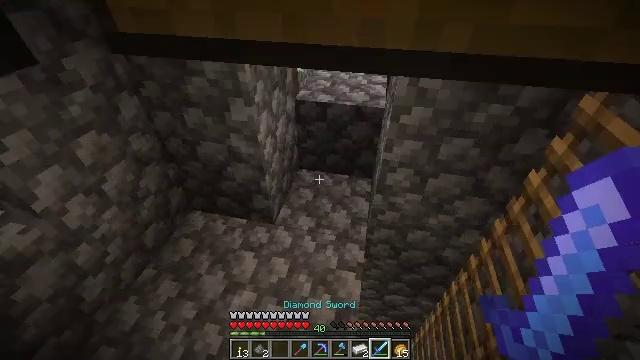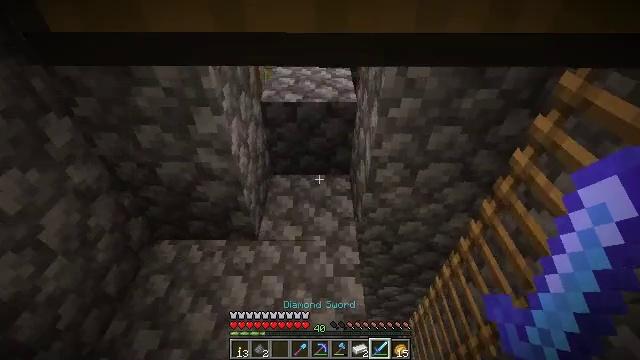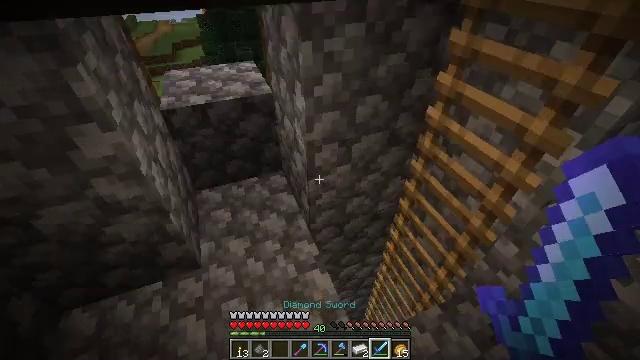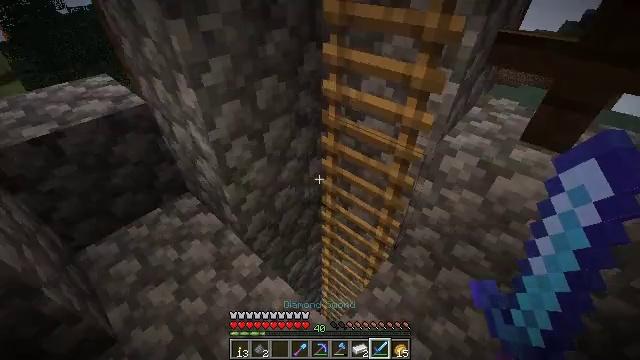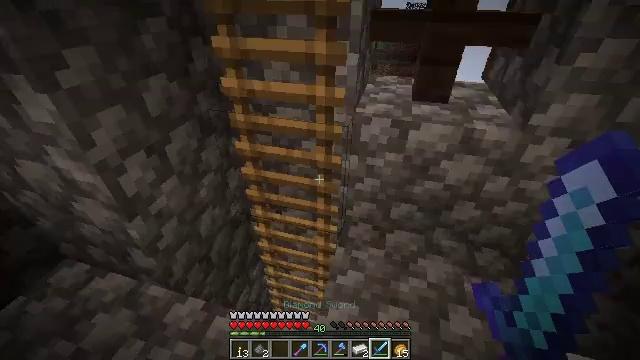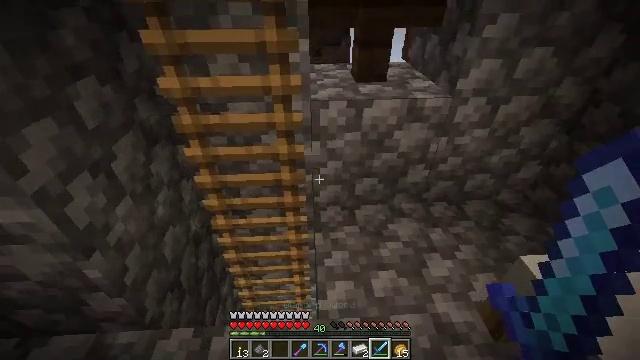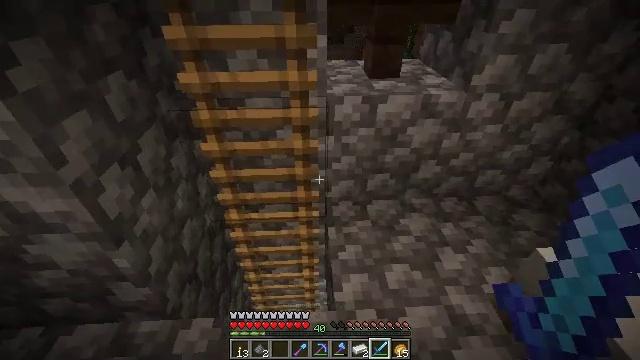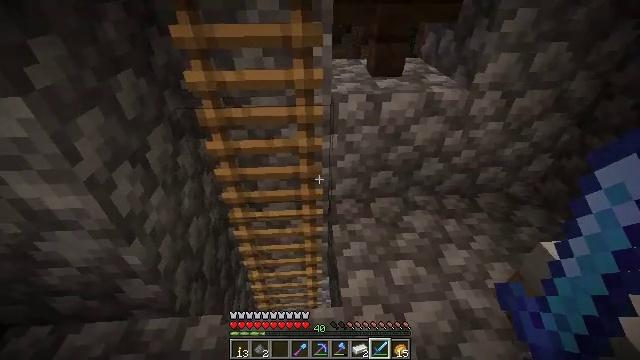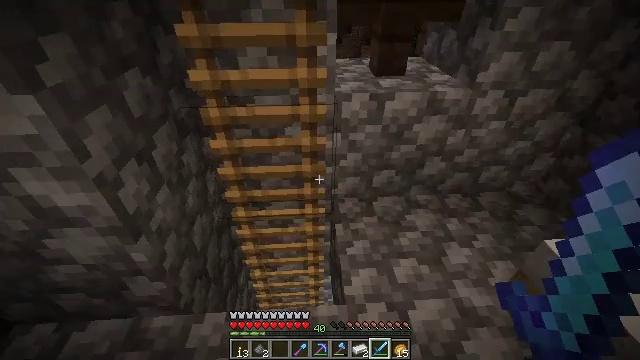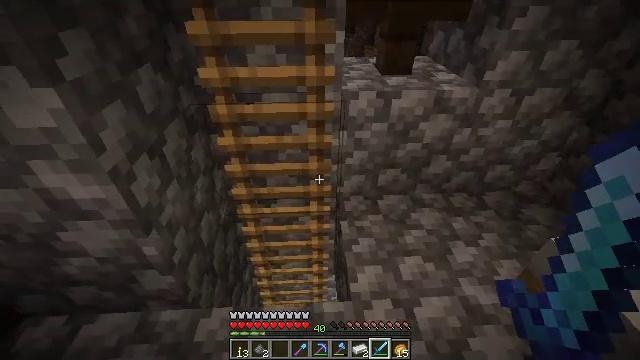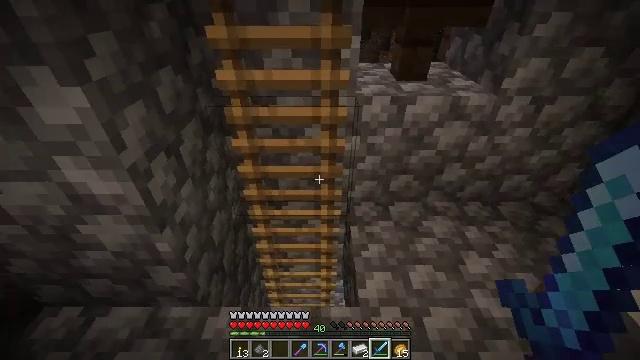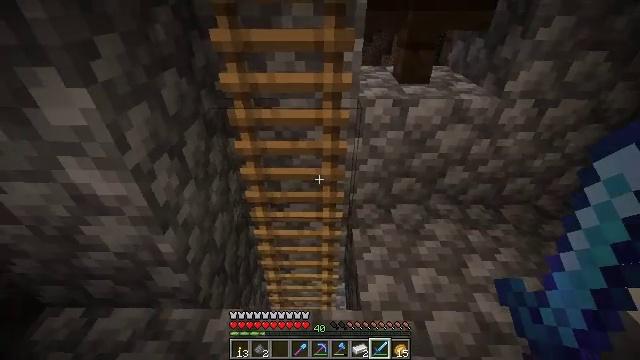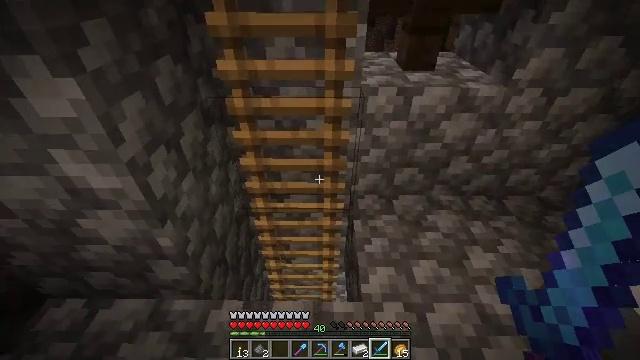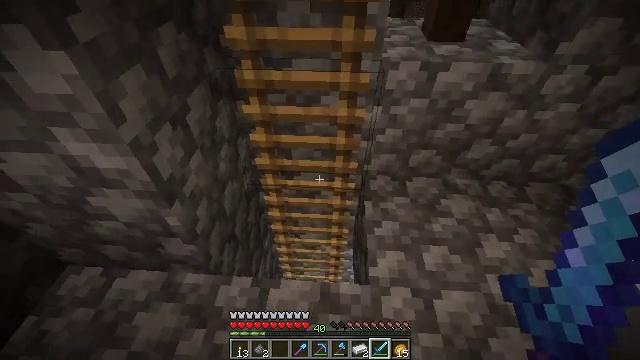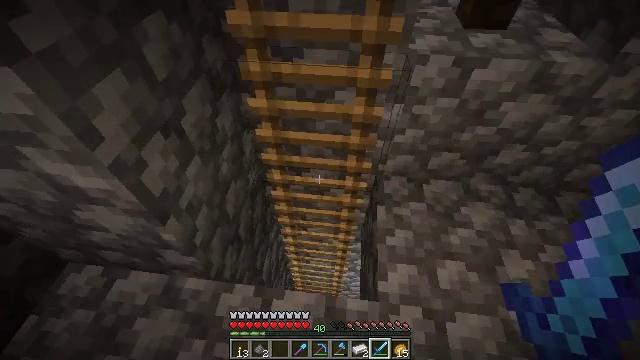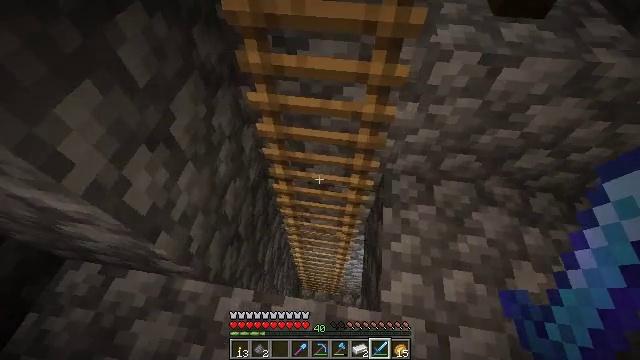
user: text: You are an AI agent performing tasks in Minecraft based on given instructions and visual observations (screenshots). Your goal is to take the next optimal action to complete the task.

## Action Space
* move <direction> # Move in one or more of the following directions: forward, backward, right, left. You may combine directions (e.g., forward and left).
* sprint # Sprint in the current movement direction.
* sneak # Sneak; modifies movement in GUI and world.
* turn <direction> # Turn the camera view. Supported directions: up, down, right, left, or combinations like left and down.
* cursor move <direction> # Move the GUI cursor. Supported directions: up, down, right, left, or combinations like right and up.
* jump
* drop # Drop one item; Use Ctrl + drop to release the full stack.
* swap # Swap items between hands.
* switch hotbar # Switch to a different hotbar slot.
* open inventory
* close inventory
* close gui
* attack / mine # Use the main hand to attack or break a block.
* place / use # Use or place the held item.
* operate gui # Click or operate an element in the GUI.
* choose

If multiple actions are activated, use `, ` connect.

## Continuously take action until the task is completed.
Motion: motion action
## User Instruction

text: Turn kelp into a dried kelp block at the crafting table.
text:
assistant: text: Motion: move forward and move left, turn right
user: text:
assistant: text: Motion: move forward and move left, turn right
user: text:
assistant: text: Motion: move forward and move left, turn right
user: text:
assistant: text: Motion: move forward and move left, turn right and up
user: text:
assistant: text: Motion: move left, turn right
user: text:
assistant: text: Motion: no_op
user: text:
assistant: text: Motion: no_op
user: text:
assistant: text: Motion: no_op
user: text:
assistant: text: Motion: no_op
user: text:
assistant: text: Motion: turn left
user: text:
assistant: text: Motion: no_op
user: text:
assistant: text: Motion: move forward, turn down
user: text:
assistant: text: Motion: move forward, turn left and down
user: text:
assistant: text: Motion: move forward, turn left and down
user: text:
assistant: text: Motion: move forward, turn left and down
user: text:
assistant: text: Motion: move forward, turn down
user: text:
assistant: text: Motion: move forward, turn down
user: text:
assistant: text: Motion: move forward, turn down
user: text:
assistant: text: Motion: move forward, turn down
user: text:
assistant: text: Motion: move forward
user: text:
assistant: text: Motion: move forward
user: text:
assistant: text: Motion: move forward
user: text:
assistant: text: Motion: no_op
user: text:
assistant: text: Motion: turn right and up
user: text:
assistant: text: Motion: move left, turn right
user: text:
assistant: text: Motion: move left, turn right
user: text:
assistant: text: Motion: turn right and down
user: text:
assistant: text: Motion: turn right and down
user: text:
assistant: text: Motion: turn right
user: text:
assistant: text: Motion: turn right